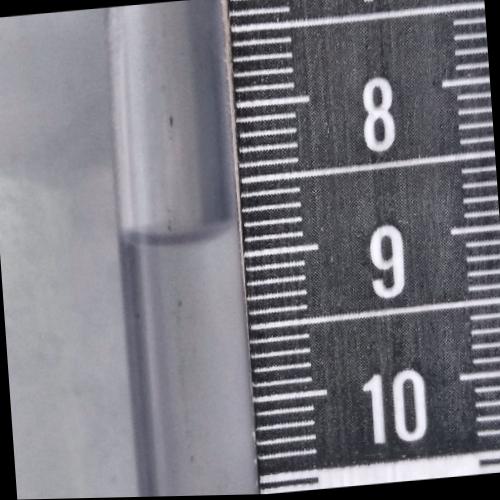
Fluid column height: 8.8 cm